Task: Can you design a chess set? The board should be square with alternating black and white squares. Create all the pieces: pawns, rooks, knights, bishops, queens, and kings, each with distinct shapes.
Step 3560:
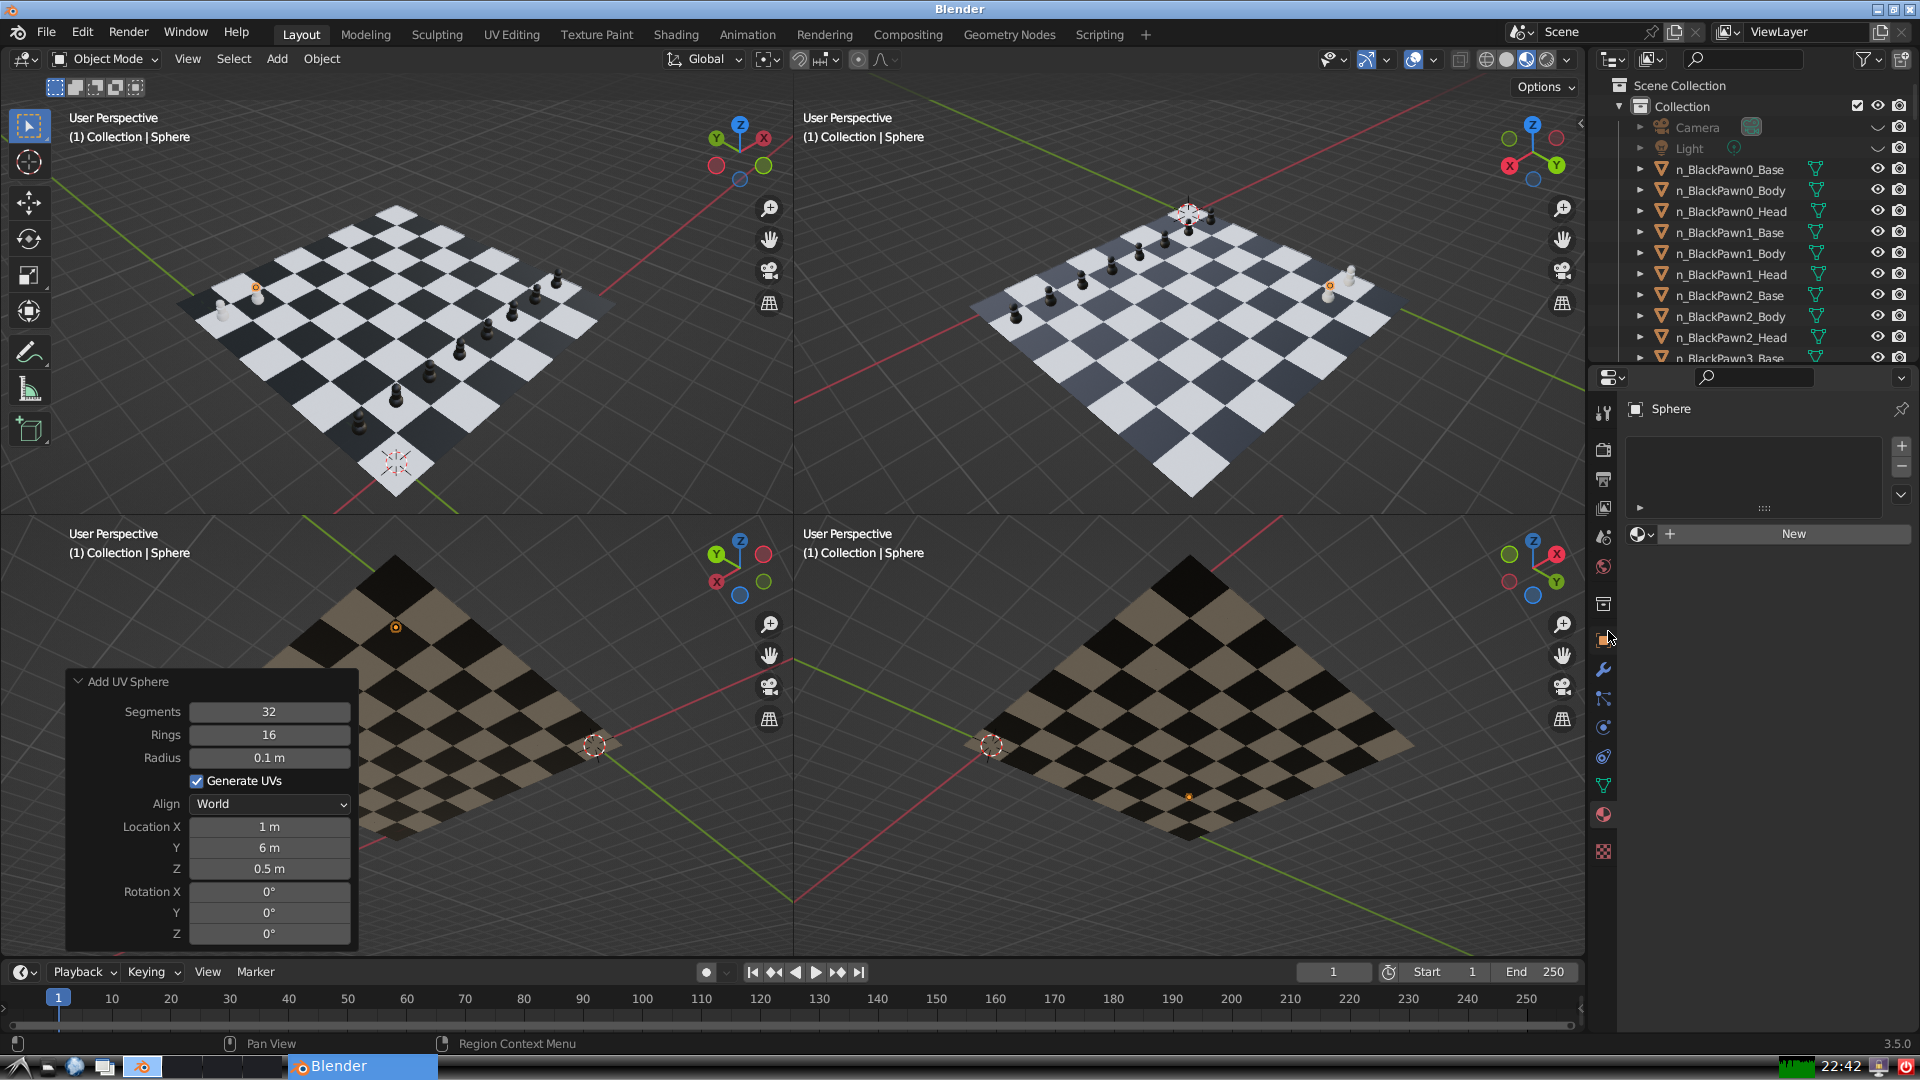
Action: click: no